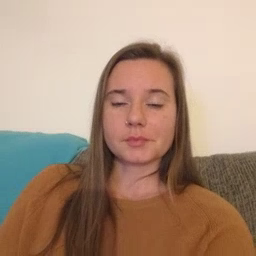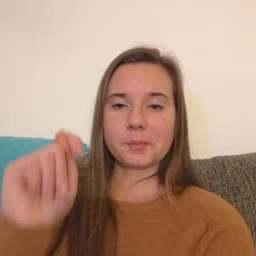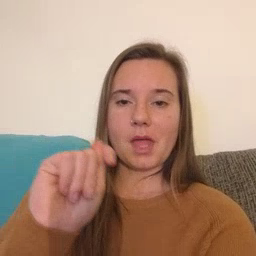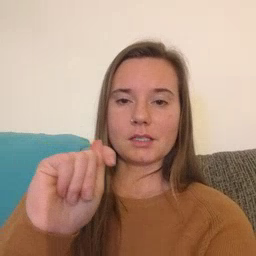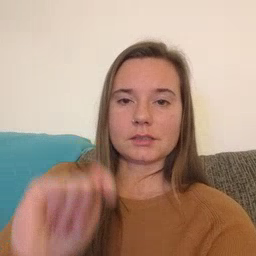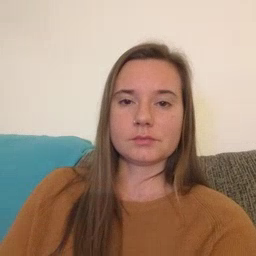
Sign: potty